Question: I would like to draw a circle on a scatter plot to highlight values outside of the acceptable range.
I tried to use chart.renderer.circle but that uses the x and y pixels of the SVG element. I still want to be able to zoom in or out, so absolute x and y values don't work.
Is this possible with Highchart?
Added Mockup:

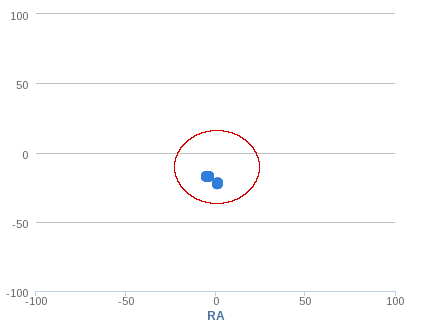
Answer: Two ideas...
Use 'chart.renderer.circle' and translate the point values to pixels.
Say you want to draw a circle at:
'''
var circleX = 161.2; // x coordinate
var circleY = 51.6; // y coordinate
var circleR = 1.0; // radius size in terms of x axis distance
'''
Draw the circle as:
'''
function addCircle(chart){
if (this.circle){
// on a redraw, remove old circle
$(this.circle.element).remove();
}
// translate my coordinates to pixel values
var pixelX = chart.xAxis[0].toPixels(circleX);
var pixelY = chart.yAxis[0].toPixels(circleY);
var pixelR = chart.xAxis[0].toPixels(circleR) - chart.xAxis[0].toPixels(0);
// add my circle
this.circle = chart.renderer.circle(pixelX, pixelY, pixelR).attr({
fill: 'transparent',
stroke: 'black',
'stroke-width': 1
});
this.circle.add();
}
'''
You then call this in the load and redraw events and all is awesome:
'''
events: {
load: function(){
addCircle(this);
},
redraw: function(){
addCircle(this);
}
}
'''
Here's a fiddle <URL>.
Add the circle as another series, make the marker a giant transparent circle:
'''
{
data: [[circleX, circleY]],
linkedTo: 'other', // link it to other series to avoid legend entry
marker: {
radius: 40,
lineColor: 'red',
fillColor: 'transparent',
lineWidth: 1,
symbol: 'circle'
}
}
'''
Here's a <URL> for this one.